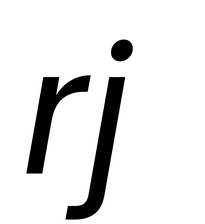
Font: Poppins-Italic